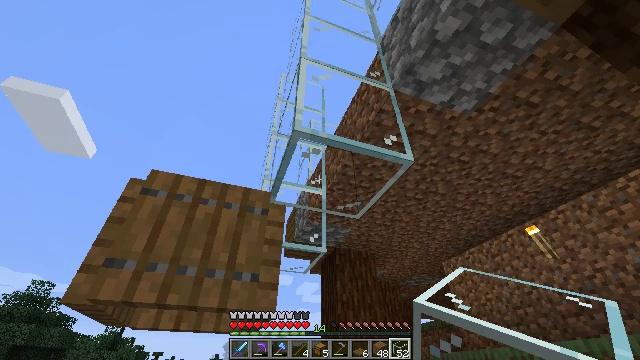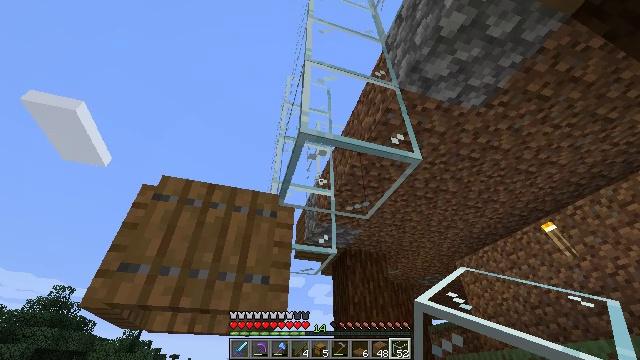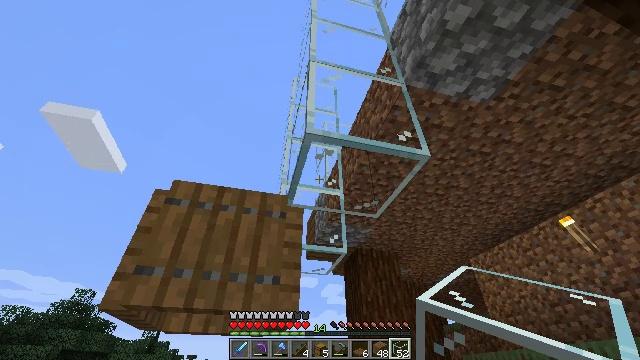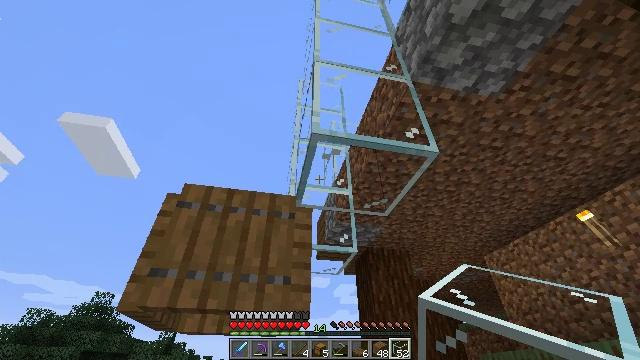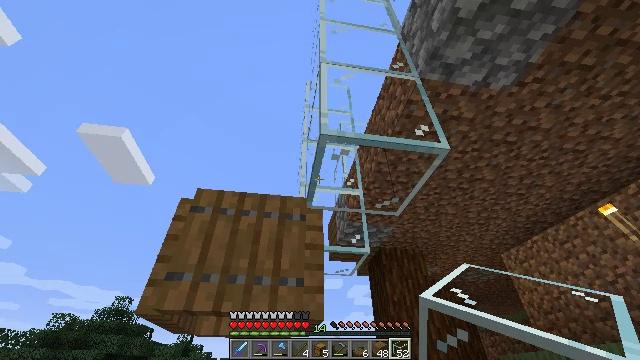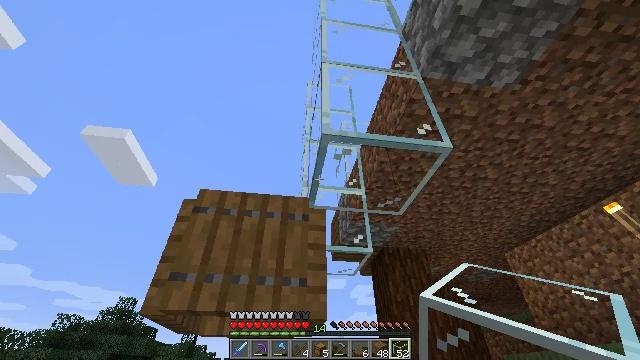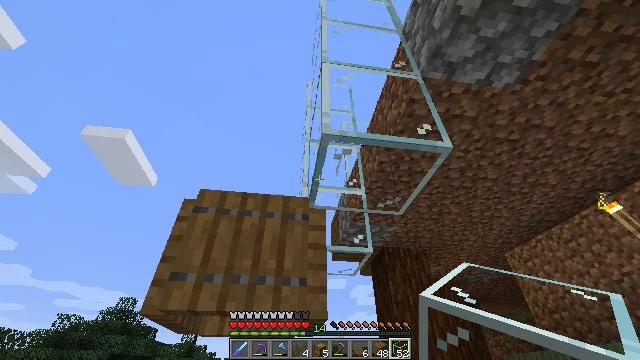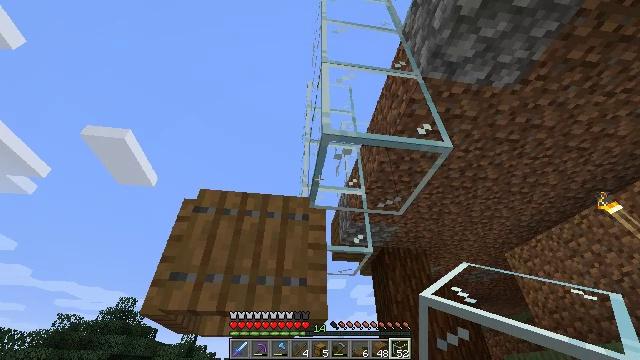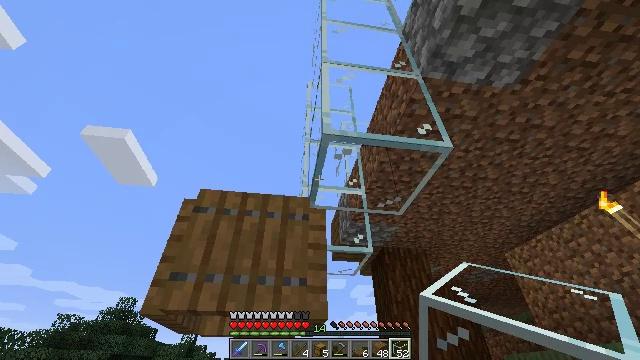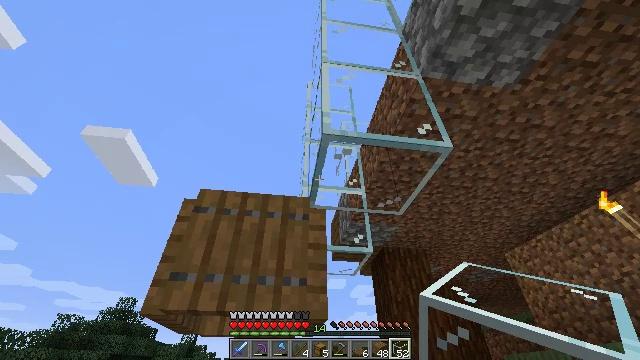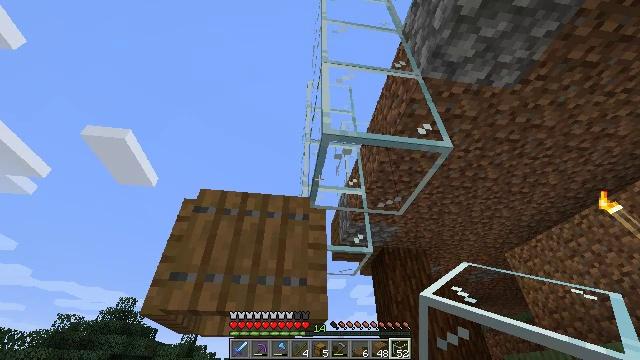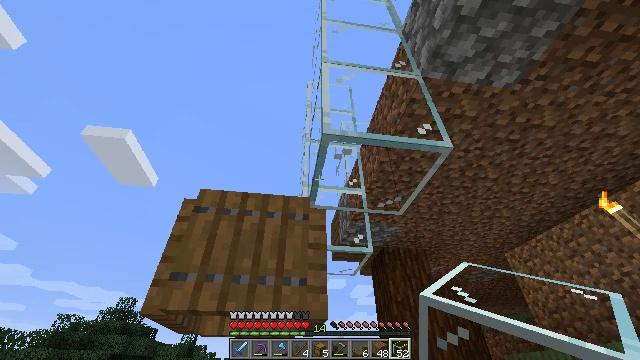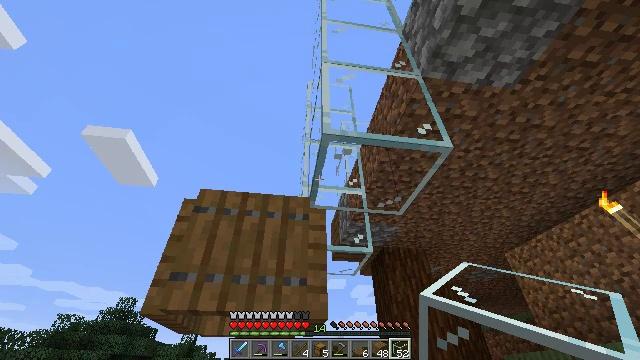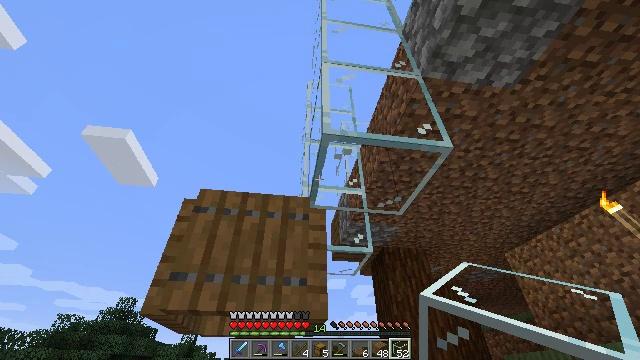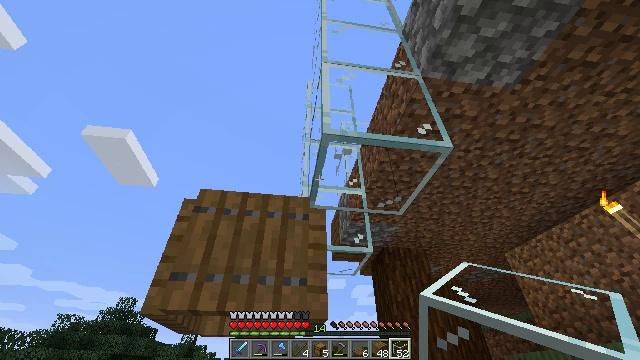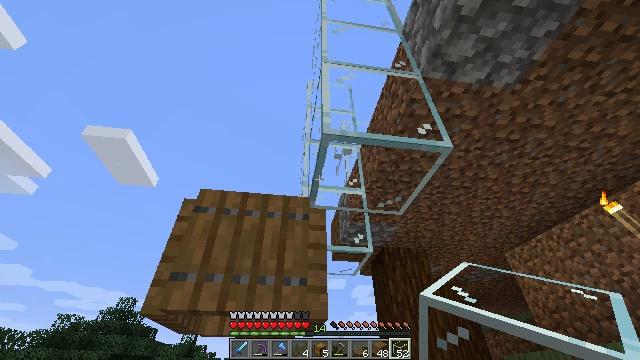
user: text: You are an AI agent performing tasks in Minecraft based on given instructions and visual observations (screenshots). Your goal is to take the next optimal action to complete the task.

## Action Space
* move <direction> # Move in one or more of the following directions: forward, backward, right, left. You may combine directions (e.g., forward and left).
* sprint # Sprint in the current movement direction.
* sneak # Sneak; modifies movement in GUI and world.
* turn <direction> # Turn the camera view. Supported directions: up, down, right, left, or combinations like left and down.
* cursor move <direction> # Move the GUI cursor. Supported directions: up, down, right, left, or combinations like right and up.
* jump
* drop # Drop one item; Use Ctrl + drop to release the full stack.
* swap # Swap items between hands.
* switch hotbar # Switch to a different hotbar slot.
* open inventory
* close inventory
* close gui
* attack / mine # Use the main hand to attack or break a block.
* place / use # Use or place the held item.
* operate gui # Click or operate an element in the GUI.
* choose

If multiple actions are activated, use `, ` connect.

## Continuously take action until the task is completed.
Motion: motion action
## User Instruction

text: Retrieve the blue bed from the ground.
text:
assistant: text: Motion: turn left
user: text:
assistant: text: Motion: turn left
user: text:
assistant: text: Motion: turn left
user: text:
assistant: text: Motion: turn left
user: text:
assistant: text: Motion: no_op
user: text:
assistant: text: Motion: no_op
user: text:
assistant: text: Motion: no_op
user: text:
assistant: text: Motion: no_op
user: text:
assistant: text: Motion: no_op
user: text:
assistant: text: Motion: no_op
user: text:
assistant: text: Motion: no_op
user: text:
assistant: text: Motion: no_op
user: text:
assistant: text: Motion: no_op
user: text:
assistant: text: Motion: no_op
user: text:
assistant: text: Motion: no_op
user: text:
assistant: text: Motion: no_op
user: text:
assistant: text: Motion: no_op
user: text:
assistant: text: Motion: turn left and down
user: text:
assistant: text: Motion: turn left and down
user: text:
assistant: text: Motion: turn left and down
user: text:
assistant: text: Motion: turn down
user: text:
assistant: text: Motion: no_op
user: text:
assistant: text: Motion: no_op
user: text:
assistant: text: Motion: no_op
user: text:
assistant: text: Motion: no_op
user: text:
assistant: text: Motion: no_op
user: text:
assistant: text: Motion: no_op
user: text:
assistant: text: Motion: no_op
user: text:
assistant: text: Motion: no_op
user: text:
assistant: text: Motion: no_op